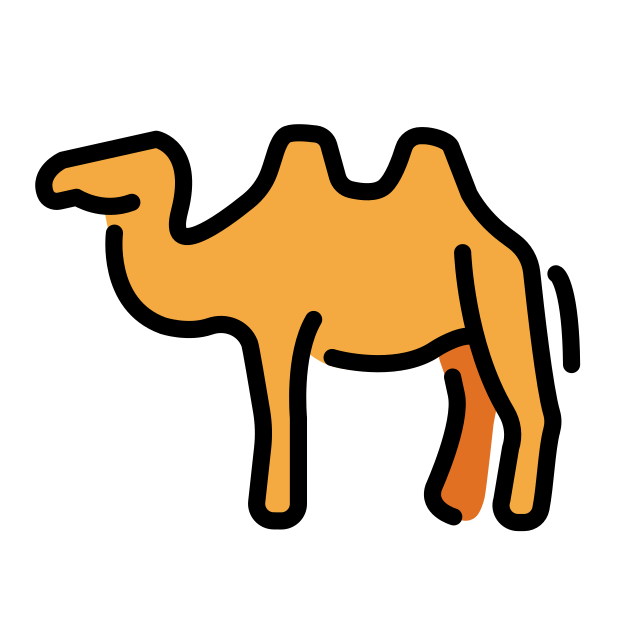
Emoji: 🐫
Name: bactrian camel
Unicode: 0x1f42b